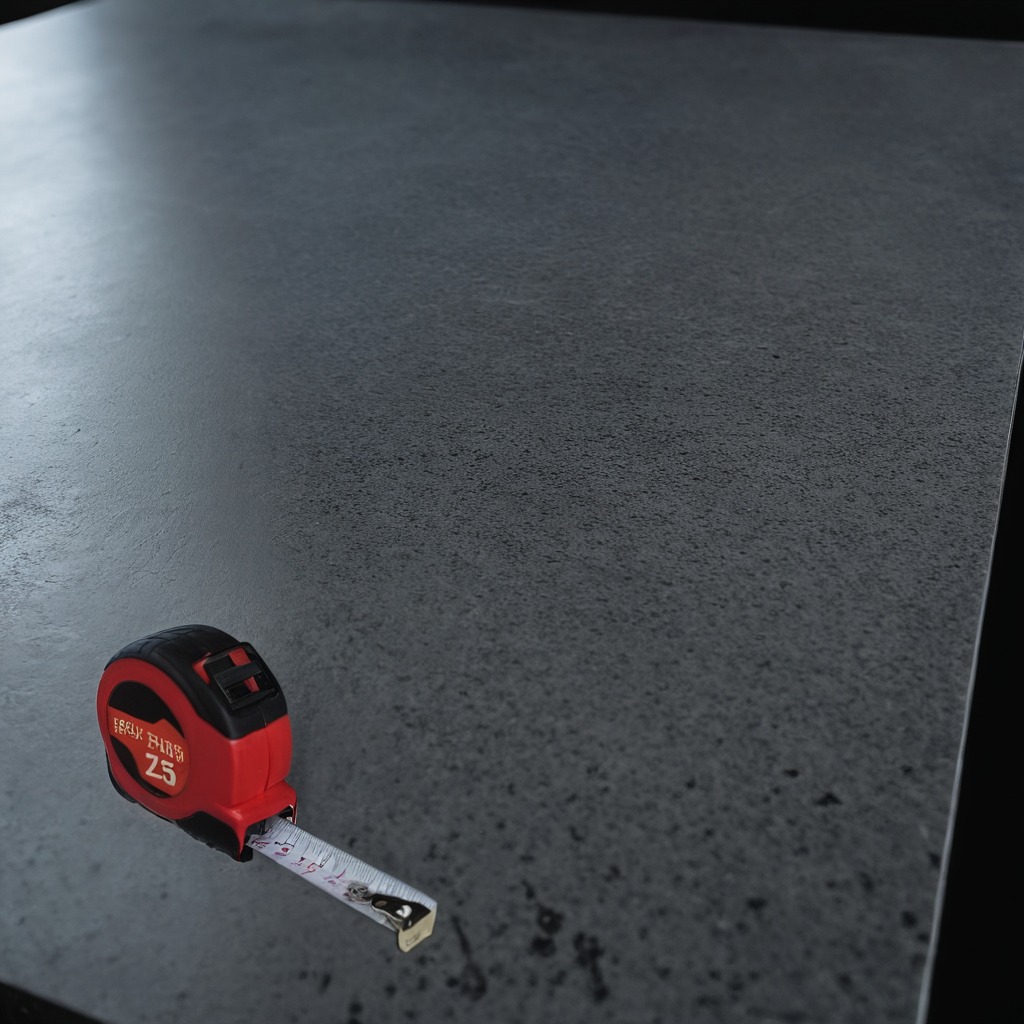
A measuring tape lies on the clean granite table inside a workshop at night dim ambient light soft shadows worn but